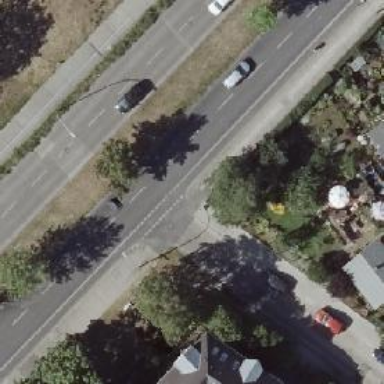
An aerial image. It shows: Residential road with concrete surface. There is sidewalk on the left side.